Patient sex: M
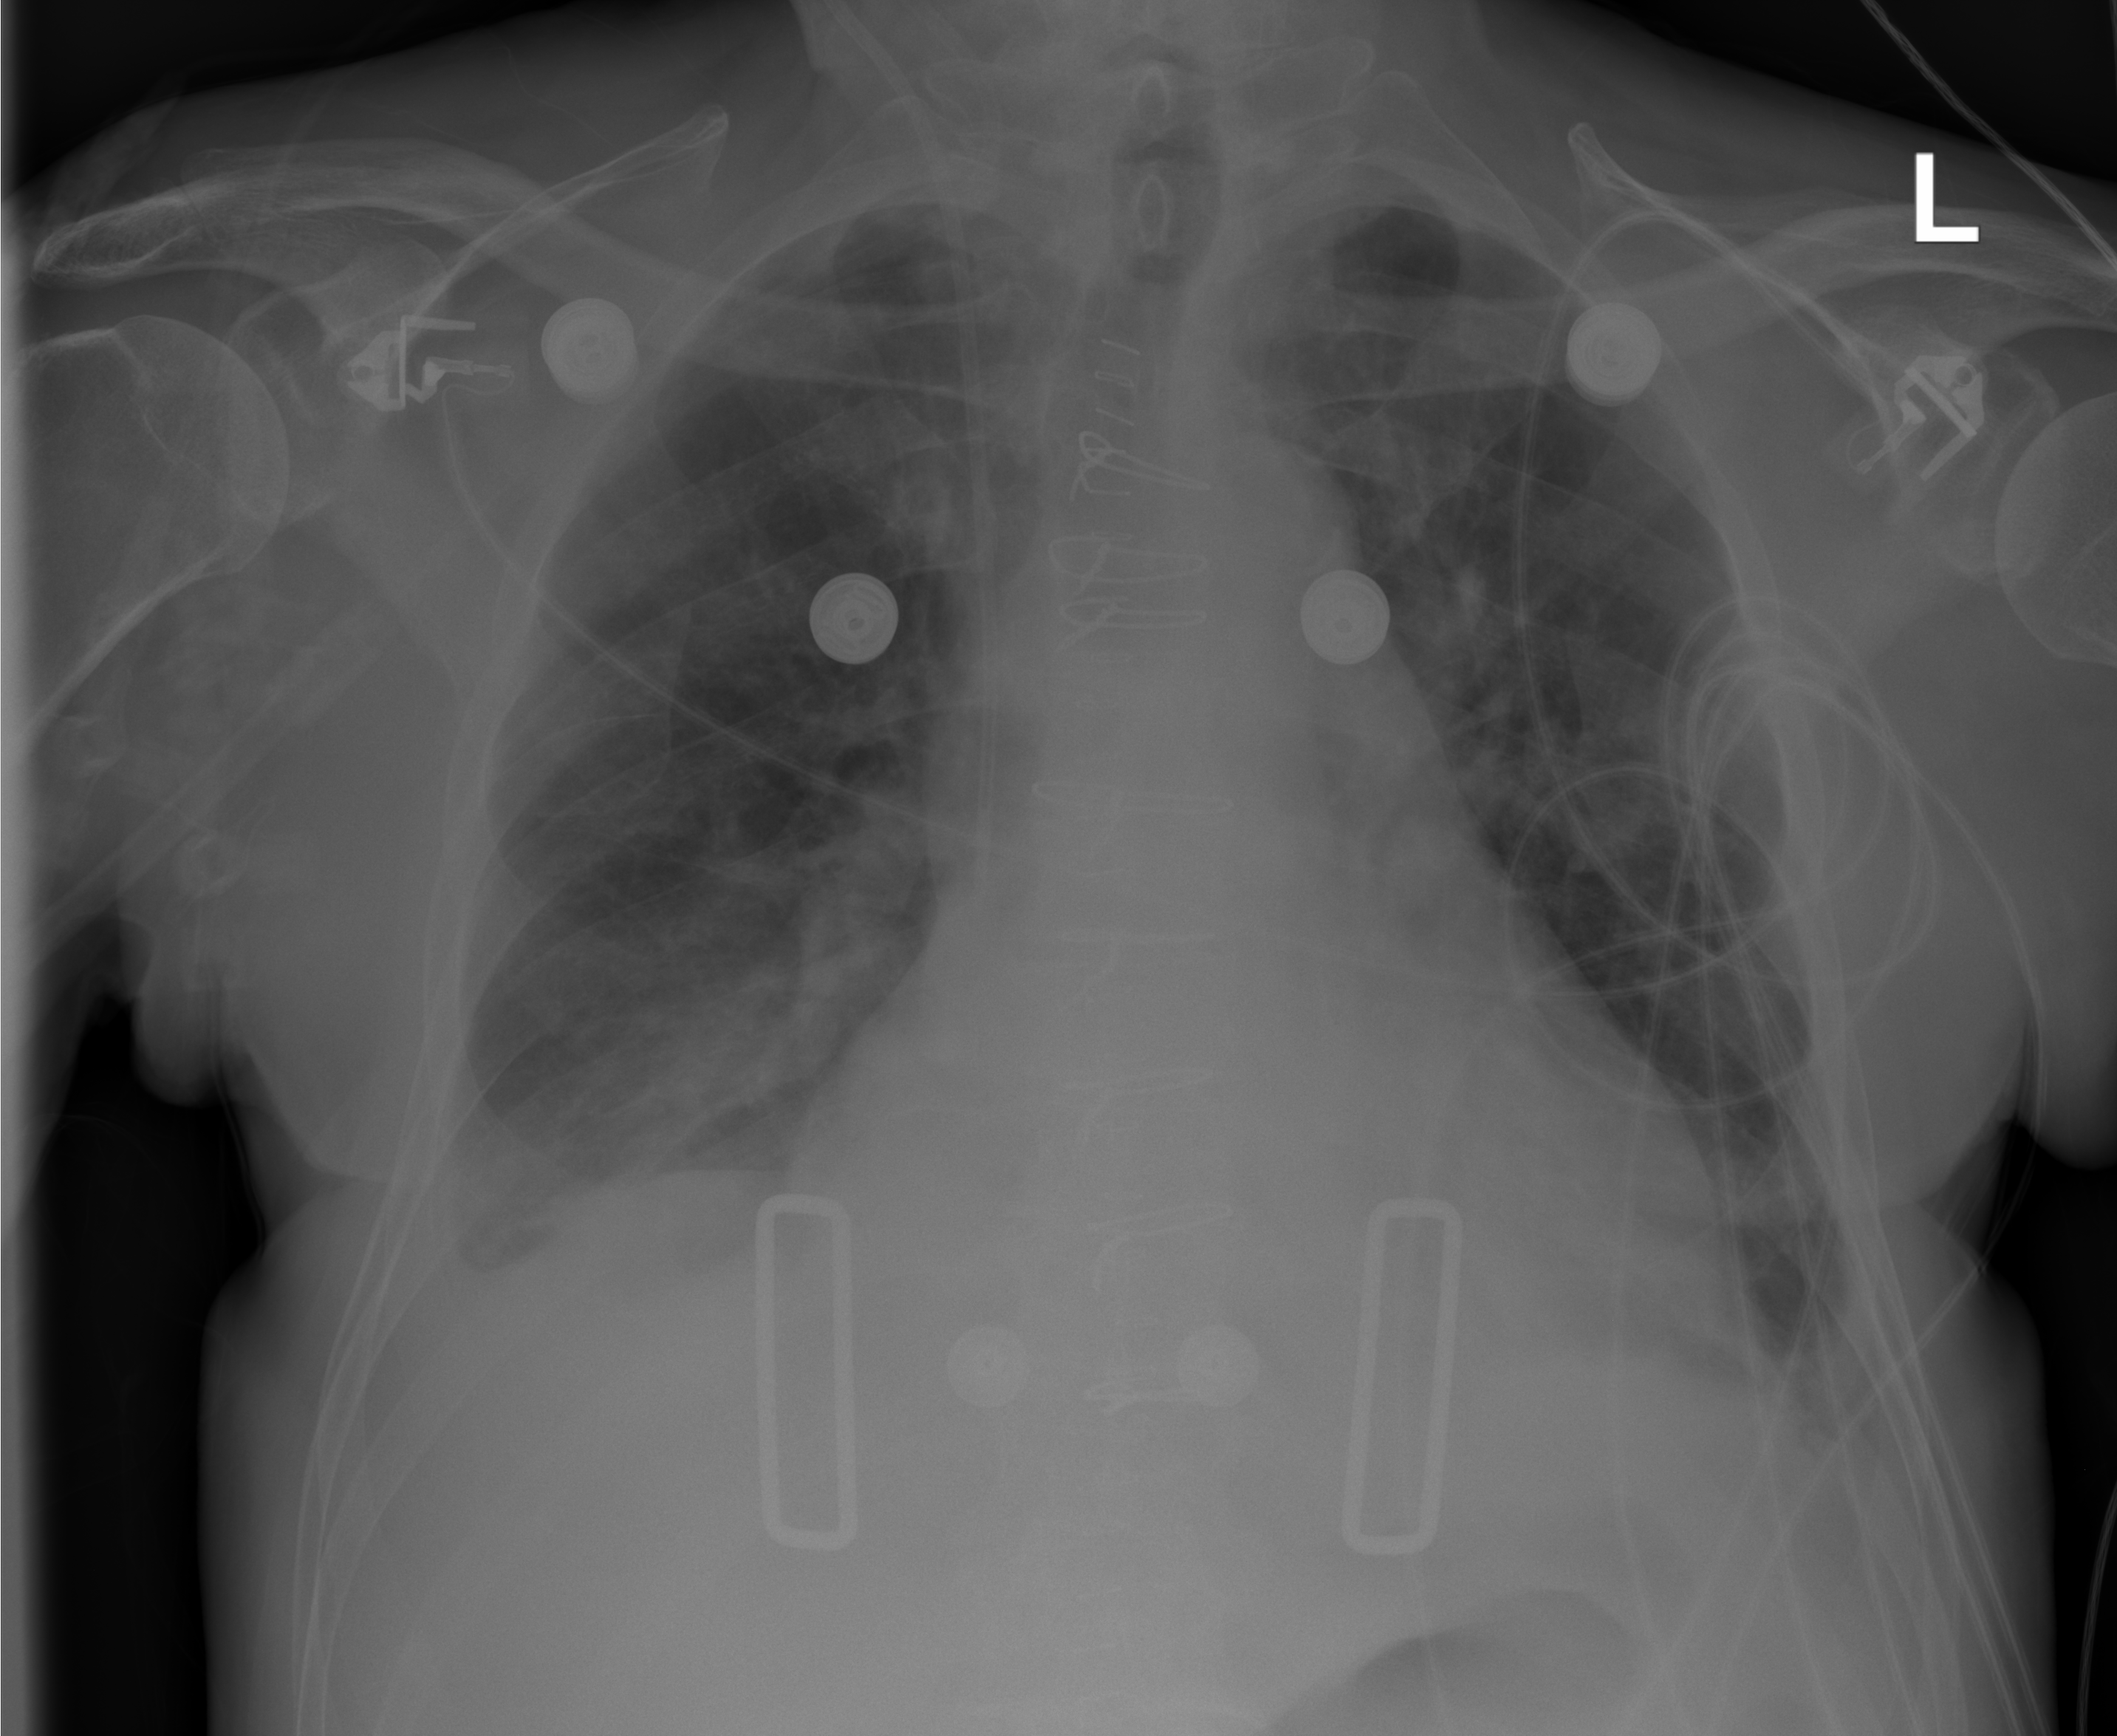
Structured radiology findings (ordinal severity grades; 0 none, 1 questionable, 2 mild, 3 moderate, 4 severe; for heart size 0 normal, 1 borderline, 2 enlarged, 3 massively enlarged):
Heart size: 2
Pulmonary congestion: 0
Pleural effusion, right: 2
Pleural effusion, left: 2
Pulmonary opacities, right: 1
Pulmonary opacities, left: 1
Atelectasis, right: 2
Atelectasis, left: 2